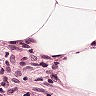
Metastatic tissue present: no